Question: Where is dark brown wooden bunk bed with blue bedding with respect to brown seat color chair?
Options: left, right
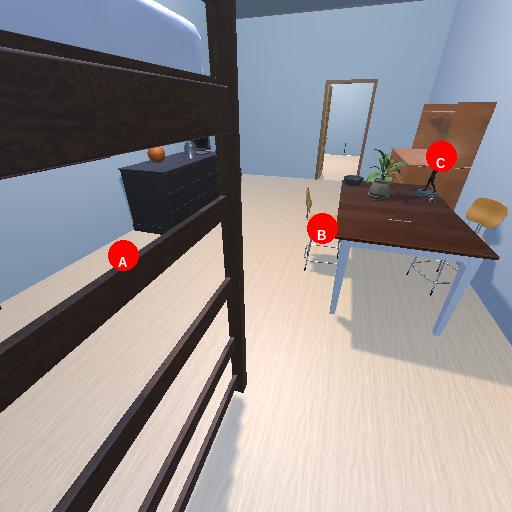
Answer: left